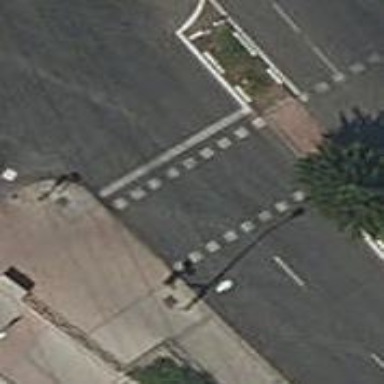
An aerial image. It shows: Zebra crossing with traffic signals. The crossing is marked by traffic lights.